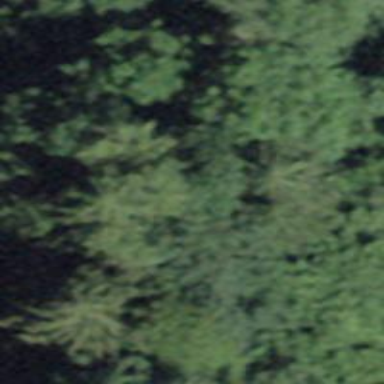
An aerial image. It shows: Forest with mix of leaf types.